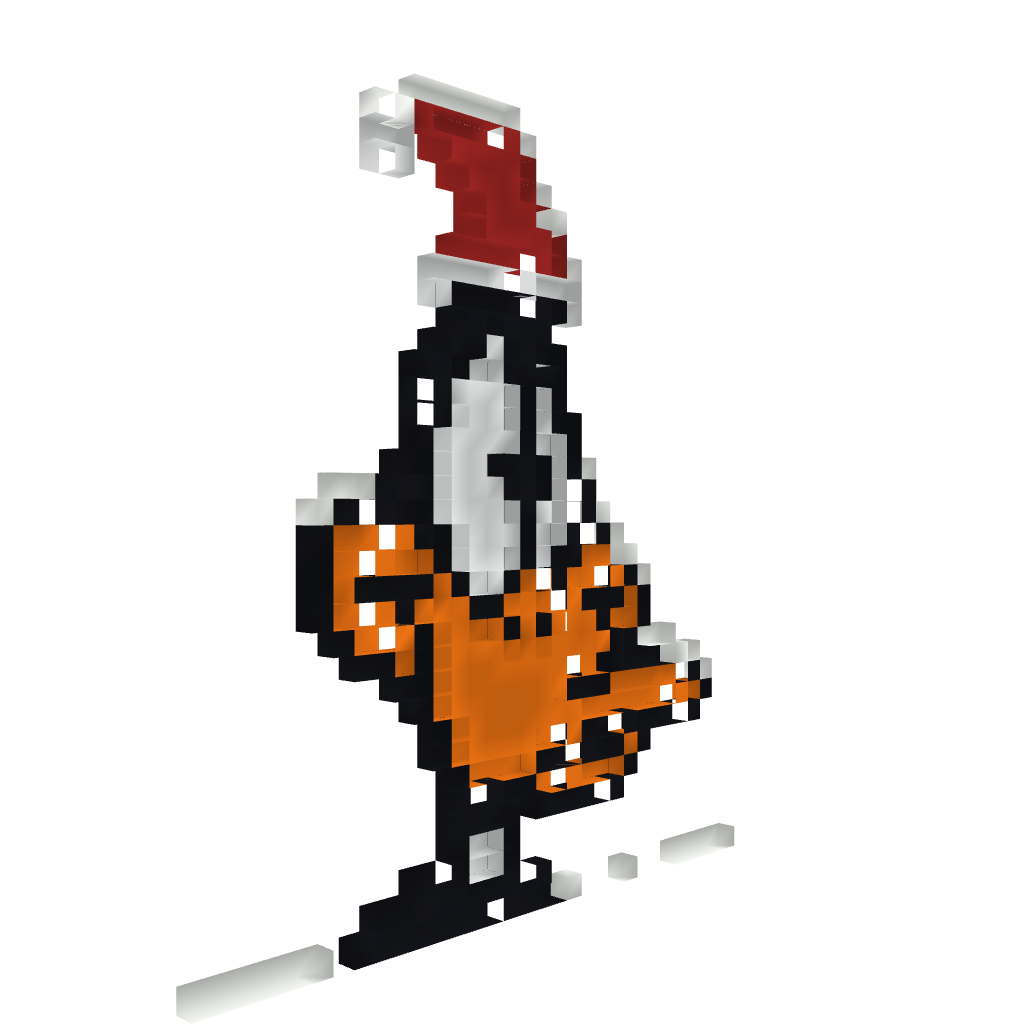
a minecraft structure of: Daffy Duck